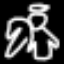
Label: angel